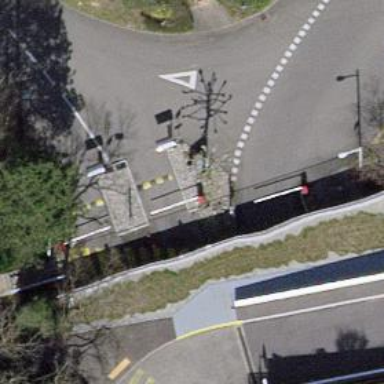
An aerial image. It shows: Lift gate barrier.